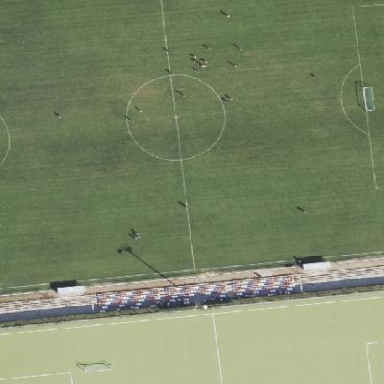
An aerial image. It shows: Soccer pitch for leisure land activities.